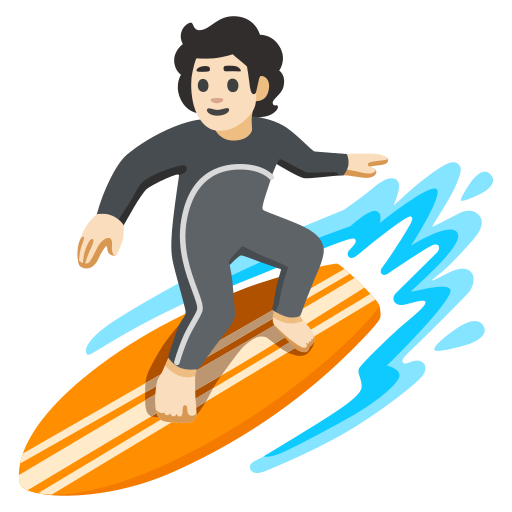
Emoji: 🏄🏻